Question: Wondering if someone could help me....
I have a small .NET application where I have an Edit button on a main form. When the user clicks the Edit button, I want to popup a small form right next to it (on top of the main form) with a speech balloon tail attached on the side of the form pointing to the Edit button. So it gives the effect of a floating form pushed out from the Edit button.
I don't want the appearance of a normal speech bubble, I want it to look like an actual borderless form (with square corners). It could be a custom control or anything (however, I am not yet familiar with creating my own custom controls), but I need to add Text Controls, Pictures, Label Controls, etc. to this floating form.
Any help would be appreciated.
Thanks
I am trying to create something to this affect:

So imagine the ? being the Edit button and the other being a form with custom controls.
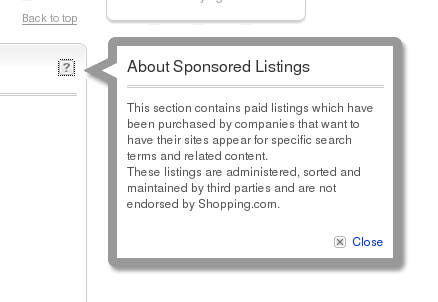
Answer: Like this?

To get this behavior:
1. Select an image which will represent your speech bubble. Put a PictureBox on the form, make it use this image. Place two labels, as above, adjust the font.
2. Pick your transparency key (color). Your image background and form background need to be set to that. I used black for demo purposes, which is a bad choice if you plan to have any black or text in your speech bubble. Set form's TransparencyKey property to this color in designer. More about TransparencyKey on MSDN.
3. (final step, not shown on the screenshot). Set FormBorderStyle = None.
Also make sure you have other ways to close your bubble, because X will be unavailable.
The final result may look something like the following:

You may notice some drawing artifacts, most images on the internet have smooth borders, and transparency key does not support shades, has to be exact color. If you are fine with these minor artifacts, feel free to leave it at that. Or, edit it to get rough borders. Or find another one that better suits your needs.